Question: This is a part of my entity-relationship model:

I found few ways to map the 'It' relationship:
<URL>: Add new class, and then reference it using a many to many relatinship:
'''
class It{
A a;
B b;
C c;
}
class A{
public virtual ISet<It> Relationship{set;get;}
}
'''
However, I fear NHibernate might add an ID to 'It' on its own, or I that I might have to use a composite key (which isn't a good practice).
: I found <URL>. Which uses two separate collections on each class to model a three way relationship. But I think there will be an unnecessary effort to access the information later, plus it's a bit trickier to get the mapping right.
Instead, I figured I could do something like:
'''
class A{
IList<Tuple<C, D>> ARelationship;
}
'''
That way you have the two references together from the beginning. But I haven't been able to find an example on how to do such mapping (a list of tuples). I found you could define an <URL> subclass to do that, however I don't fully understand how that works or how to use it to solve my problem.
My (s) being: What's the best way to model such a relationship?
If it's by using a separate class (method one), what's the best way to map it from the viewpoint of each class, and how to map the newly defined class?
If it's by using a list of tuples, is it possible to map it without using ICompositeUserType? How?
Also, I might have missed the answer by doing incorrect Google searches. Are there other options?
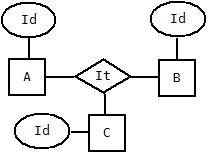
Answer: ## Three-way associations in NHibernate
There are two main ways of mapping ternary (a.k.a. three-way) associations in NHibernate.
1. map using index-many-to-many (a.k.a. map-key-many-to-many), and
2. collection with composite-element contents.
---
### map using index-many-to-many
From the <URL>:
> There are two possible approaches to mapping a ternary association. One approach is to use composite elements (discussed below). Another is to use an 'IDictionary' with an association as its index:'''
<map name="Contracts" lazy="true">
<key column="employer_id"/>
<index-many-to-many column="employee_id" class="Employee"/>
<one-to-many class="Contract"/>
</map>
<map name="Connections" lazy="true">
<key column="node1_id"/>
<index-many-to-many column="node2_id" class="Node"/>
<many-to-many column="connection_id" class="Connection"/>
</map>
'''
When possible, I enjoy using the 'IDictionary' approach pictured above. This approach is a good fit when there is some kind of unique constraint on two of the references in the association table, like so:
'''
create table It (
A_id int not null,
B_id int not null,
C_id int not null,
primary key (A_id, B_id),
foreign key (A_id) references A (Id),
foreign key (B_id) references B (Id),
foreign key (C_id) references C (Id)
);
'''
This allows you to create an object model that looks like:
'''
public class A
{
public virtual IDictionary<B, C> RelatedCEntities { get; set; }
}
'''
The mapping for this would look like:
'''
<map name="RelatedCEntities" table="It">
<key column="A_id"/>
<index-many-to-many column="B_id" class="B"/>
<many-to-many column="C_id" class="C"/>
</map>
'''
You never end up having to map 'It' as an entity. It's simply used as the association table for the 'many-to-many'.
---
### collection with composite-element
If there is no unique constraint, we can look <URL> for composite elements:
> Collections of components are supported (eg. an array of type 'Name'). Declare your component collection by replacing the '<element>' tag with a '<composite-element>' tag.'''
<set name="SomeNames" table="some_names" lazy="true">
<key column="id"/>
<composite-element class="Eg.Name, Eg"> <!-- class attribute required -->
<property name="Initial"/>
<property name="First"/>
<property name="Last"/>
</composite-element>
</set>
'''
Note: if you define an 'ISet' of composite elements, it is very important to implement 'Equals()' and 'GetHashCode()' correctly....Even ternary (or quaternary, etc) associations are possible:'''
<class name="Order" .... >
....
<set name="PurchasedItems" table="purchase_items" lazy="true">
<key column="order_id">
<composite-element class="OrderLine">
<many-to-one name="PurchaseDetails class="Purchase"/>
<many-to-one name="Item" class="Item"/>
</composite-element>
</set>
</class>
'''
I don't think you'll be able to use 'Tuple<T1, T2>' because it is immutable - properties 'Item1' and 'Item2' have no setters. But it is trivial to create a small class with two properties for this purpose.